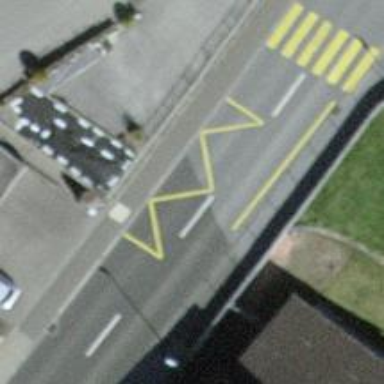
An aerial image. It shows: Bus stop with platform for public transport.